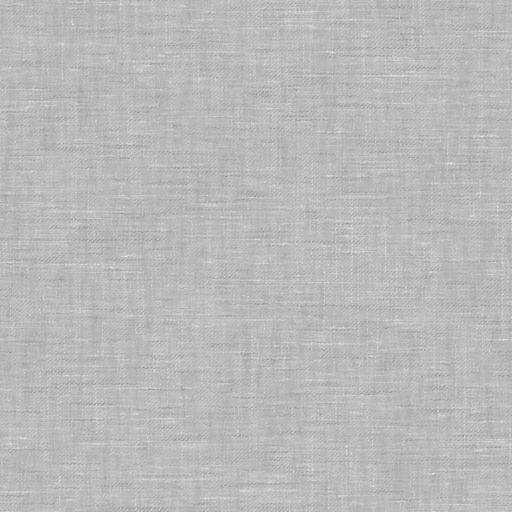
Tags: clean fabric smooth woven